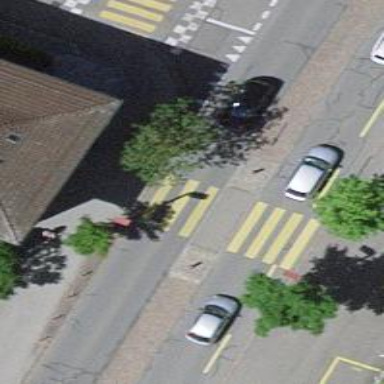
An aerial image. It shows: Uncontrolled crossing with pedestrian island.